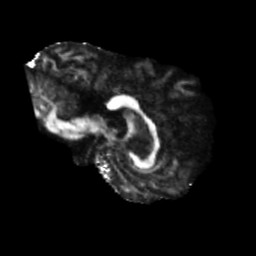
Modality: FA
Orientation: sagittal
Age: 46
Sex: female
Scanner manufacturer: siemens
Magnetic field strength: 3 T
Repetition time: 5.47 s
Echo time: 0.0854 s